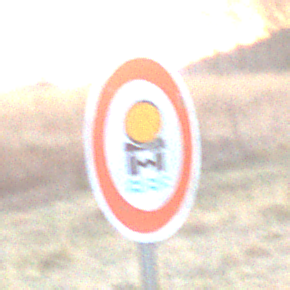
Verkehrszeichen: VerbotFahrzeugeWassergefaehrdenderLadung
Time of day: SunriseSunset
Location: Outdoor (Nature)
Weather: Clear
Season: Winter
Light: Natural